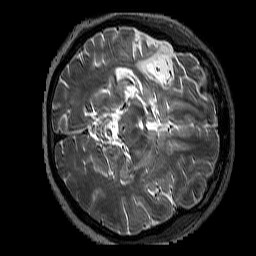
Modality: T2w
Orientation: axial
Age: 39
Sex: female
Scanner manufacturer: siemens
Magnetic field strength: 3 T
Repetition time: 3.2 s
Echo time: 0.354 s